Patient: sex F, age 56
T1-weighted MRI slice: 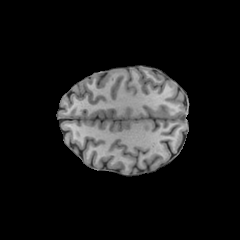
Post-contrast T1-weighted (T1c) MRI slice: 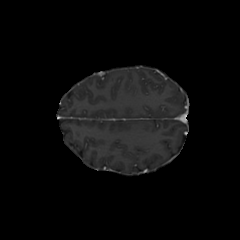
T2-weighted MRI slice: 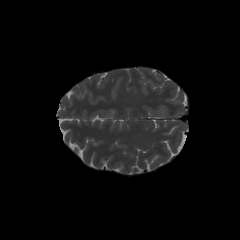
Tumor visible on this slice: no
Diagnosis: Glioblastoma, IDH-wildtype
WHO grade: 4